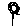
Label: flower